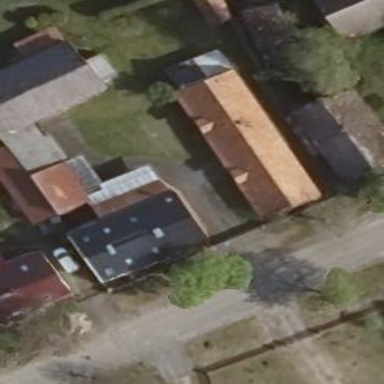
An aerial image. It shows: Rural barn.